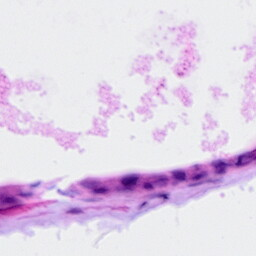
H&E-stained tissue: Ovarian